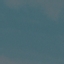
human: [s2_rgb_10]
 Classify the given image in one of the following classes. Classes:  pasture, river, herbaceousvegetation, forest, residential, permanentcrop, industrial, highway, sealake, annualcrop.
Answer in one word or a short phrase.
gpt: SeaLake